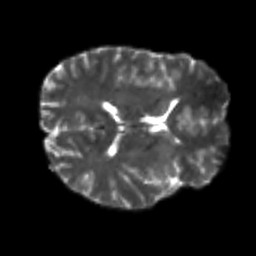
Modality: T2w
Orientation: axial
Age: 26
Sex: male
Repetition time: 8.4 s
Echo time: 0.09 s